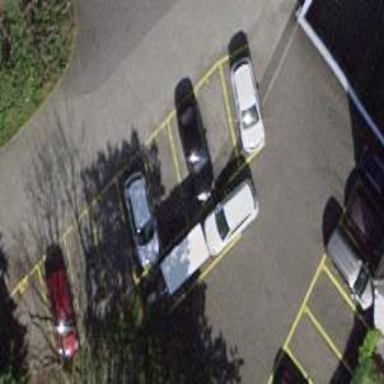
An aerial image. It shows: Parking available on the street side.